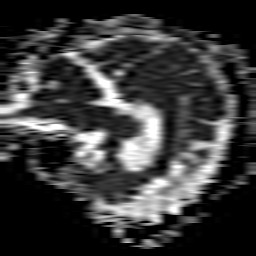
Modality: ADC
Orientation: sagittal
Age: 74
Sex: male
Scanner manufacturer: philips
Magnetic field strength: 1.5 T
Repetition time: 5.195 s
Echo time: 0.07843 s